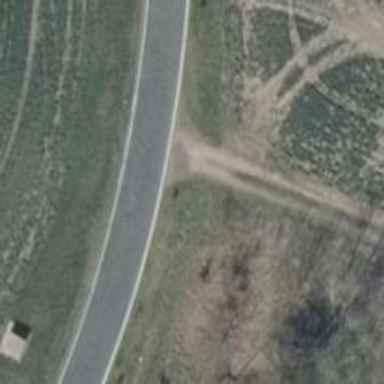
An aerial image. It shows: Secondary road with asphalt surface.